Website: bh-photo
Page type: billing-address
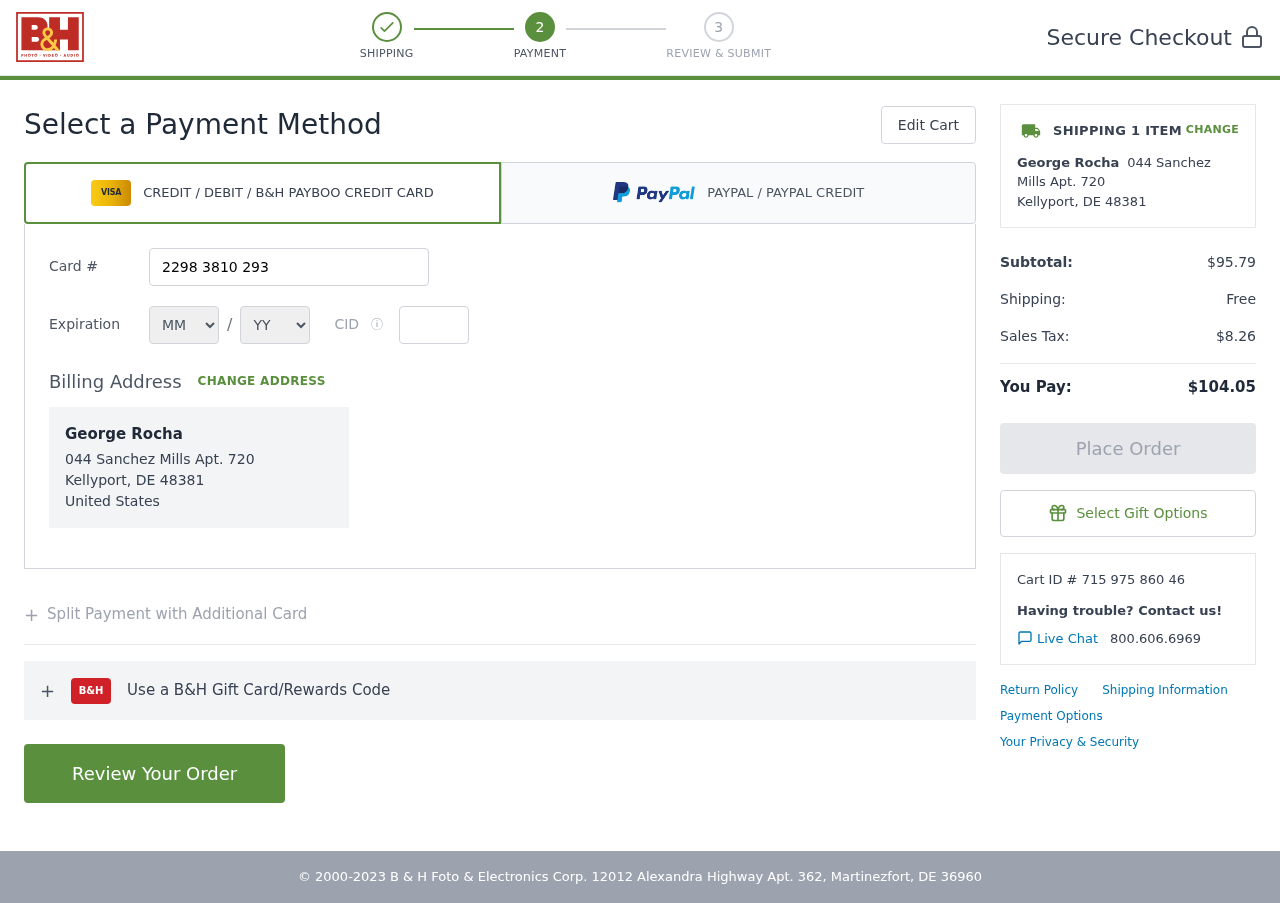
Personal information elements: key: PII_CARD_CVV
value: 943
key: PII_CARD_EXPIRY_MONTH
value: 12
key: PII_CARD_EXPIRY_YEAR
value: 26
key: PII_CARD_NUMBER
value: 2298 3810 2939 0672
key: PII_CITY_STATE_ZIP
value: Kellyport, DE 48381
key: PII_COUNTRY
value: United States
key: PII_FULLNAME
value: George Rocha
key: PII_STREET
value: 044 Sanchez Mills Apt. 720
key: PII_FULLNAME2
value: George Rocha
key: PII_STREET2
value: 044 Sanchez Mills Apt. 720
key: PII_CITY_STATE_ZIP2
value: Kellyport, DE 48381
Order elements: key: ORDER_NUM_ITEMS
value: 1
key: ORDER_SUBTOTAL
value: $95.79
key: ORDER_SHIPPING_COST
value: Free
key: ORDER_TAX
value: $8.26
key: ORDER_TOTAL
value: $104.05
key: ORDER_ID
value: Cart ID # 715 975 860 46